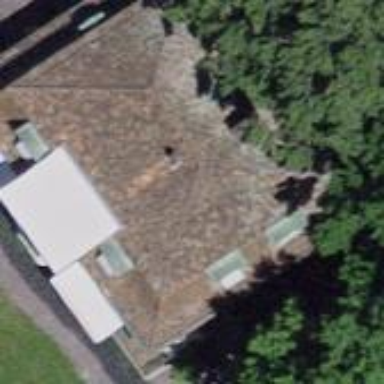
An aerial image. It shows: Detached building with mansard roof shape.